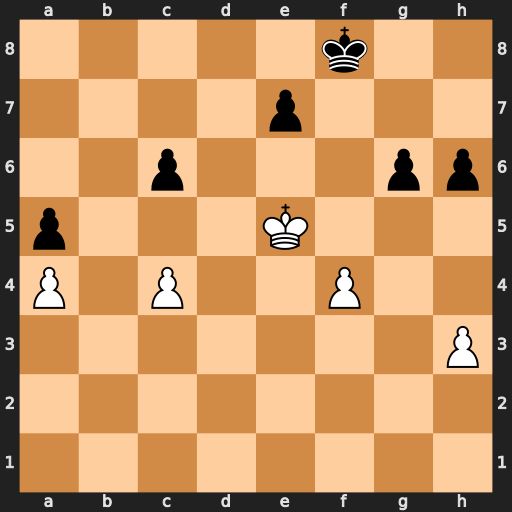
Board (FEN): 5k2/4p3/2p3pp/p3K3/P1P2P2/7P/8/8
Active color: w
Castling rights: -
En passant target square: -
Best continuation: Ke6 Ke8 c5 Kf8 Kd7 g5 fxg5